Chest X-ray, PA view. Patient: 31 years old, sex M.
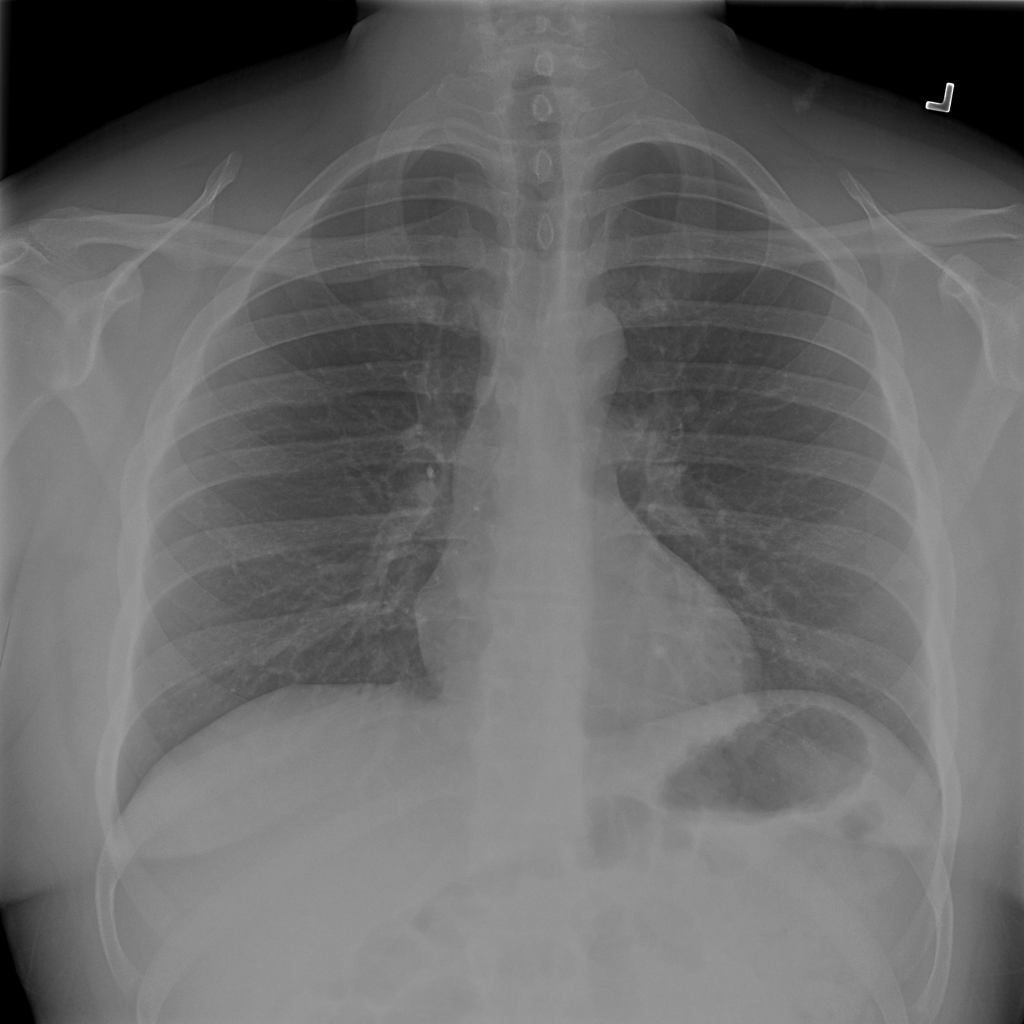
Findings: No Finding